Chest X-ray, PA view. Patient: 31 years old, sex F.
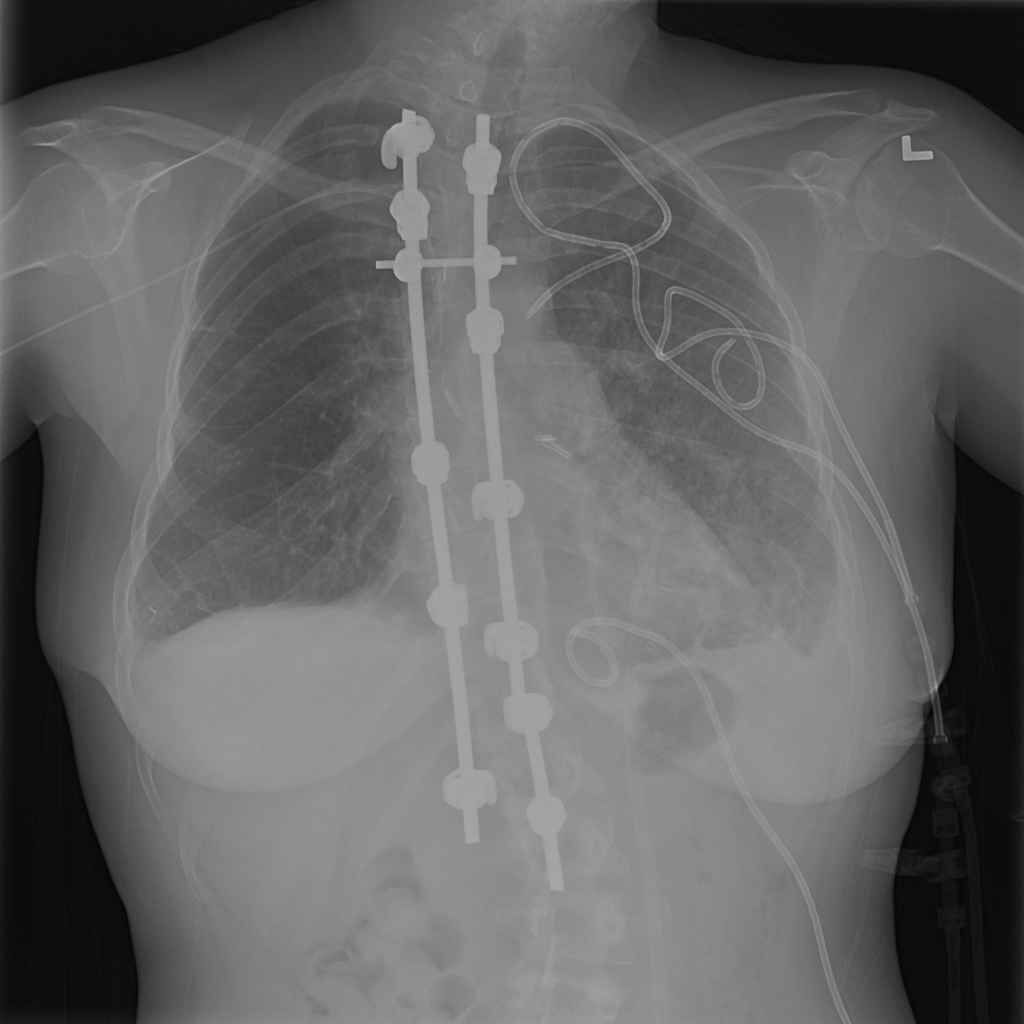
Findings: Infiltration